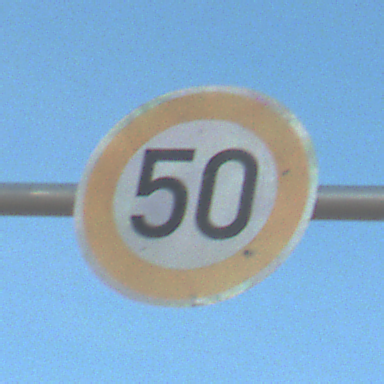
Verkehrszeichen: Geschwindigkeit50
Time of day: MorningAfternoon
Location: Outdoor (Suburban)
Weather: PartlyCloudy
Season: NotSpecified
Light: Natural